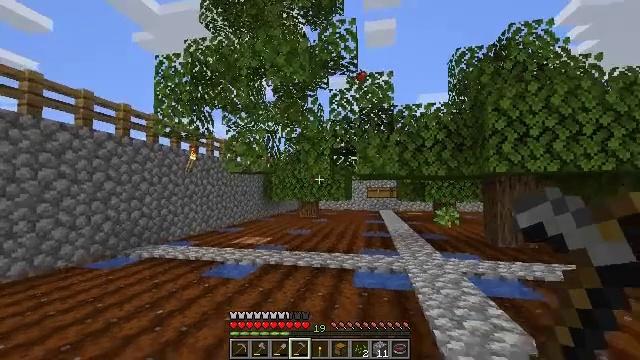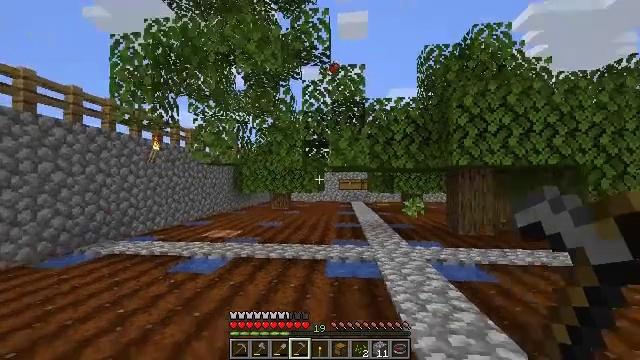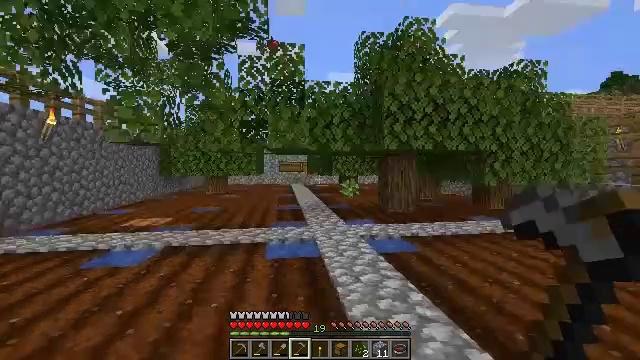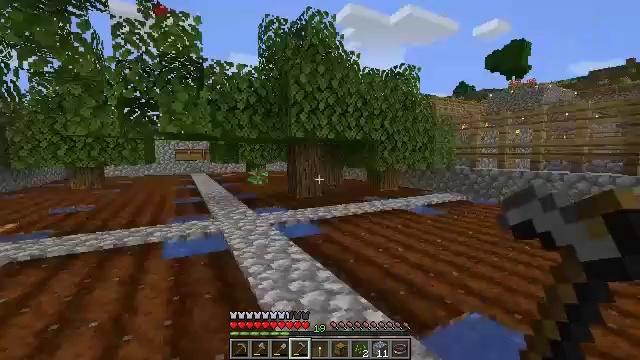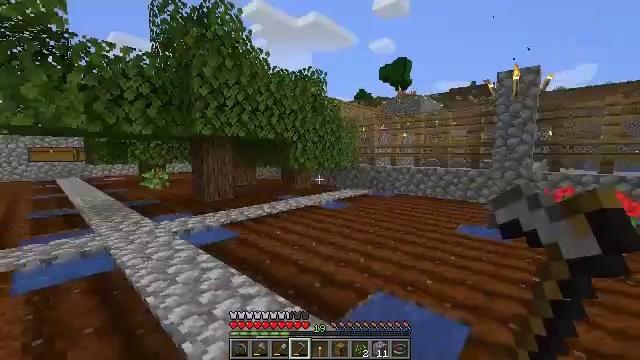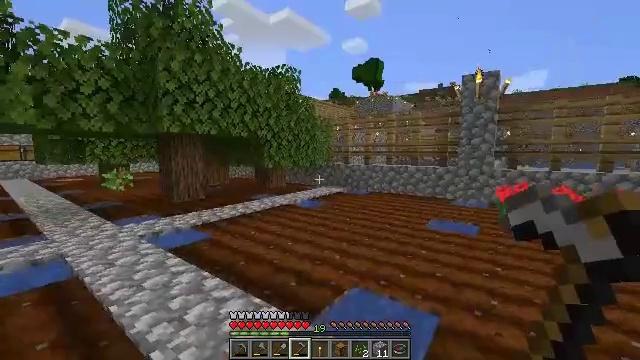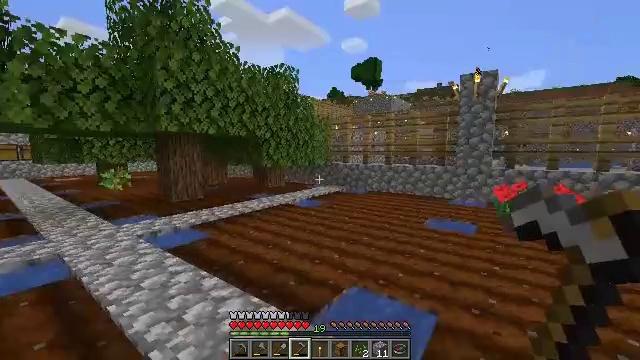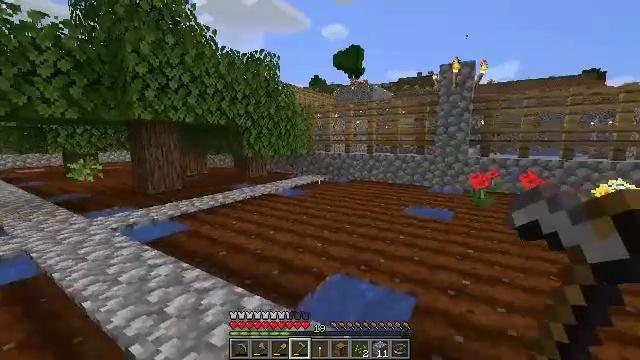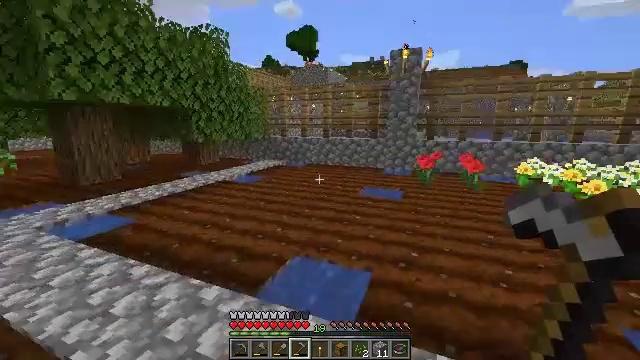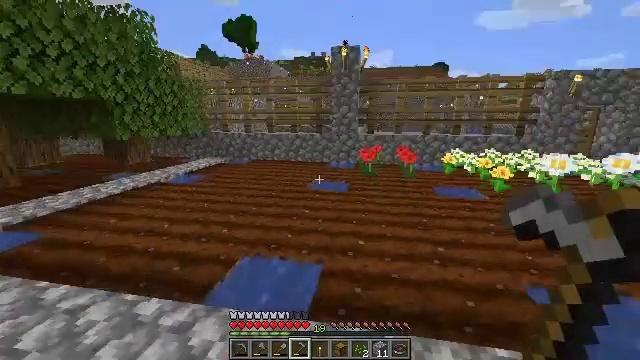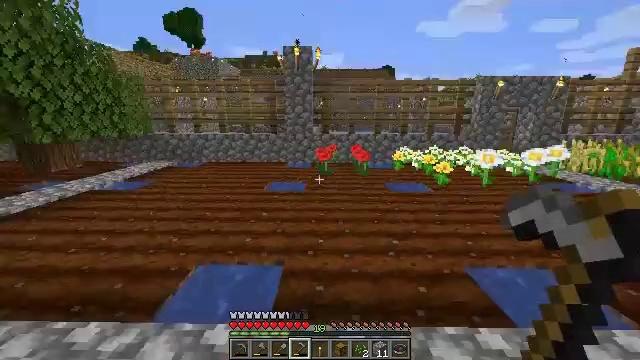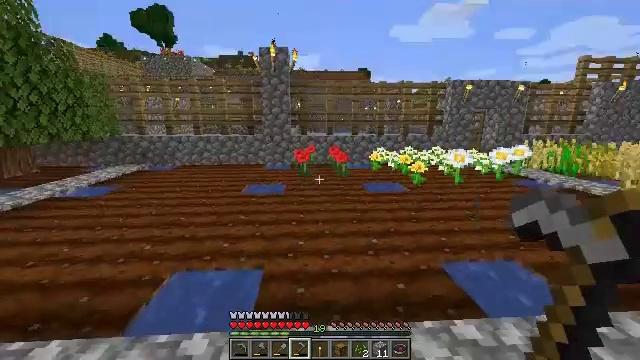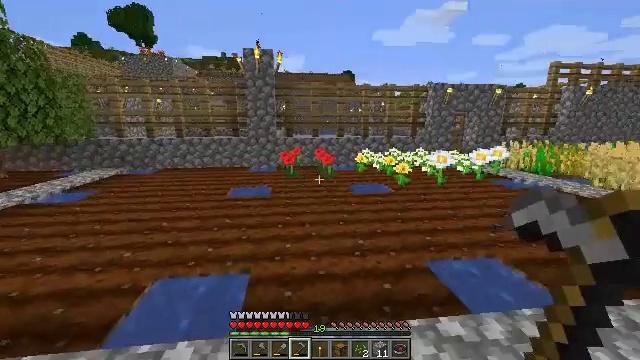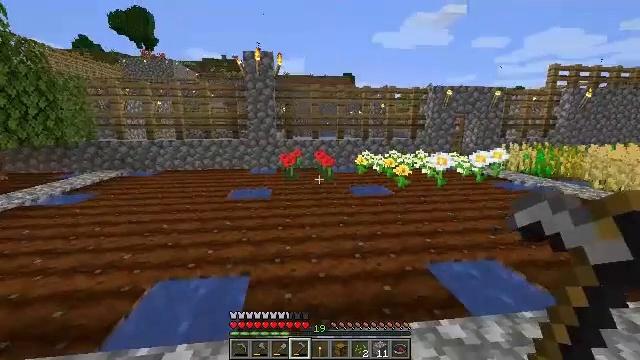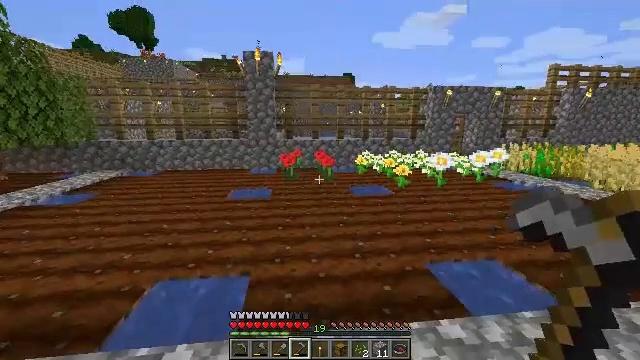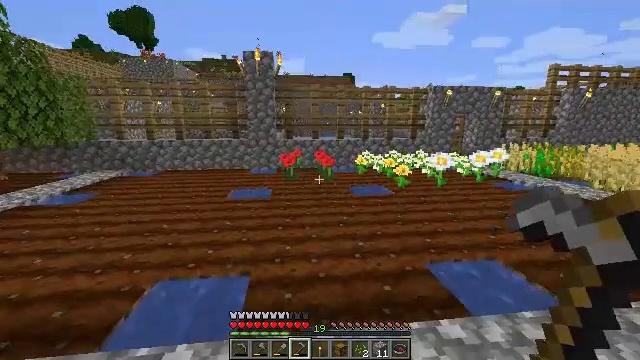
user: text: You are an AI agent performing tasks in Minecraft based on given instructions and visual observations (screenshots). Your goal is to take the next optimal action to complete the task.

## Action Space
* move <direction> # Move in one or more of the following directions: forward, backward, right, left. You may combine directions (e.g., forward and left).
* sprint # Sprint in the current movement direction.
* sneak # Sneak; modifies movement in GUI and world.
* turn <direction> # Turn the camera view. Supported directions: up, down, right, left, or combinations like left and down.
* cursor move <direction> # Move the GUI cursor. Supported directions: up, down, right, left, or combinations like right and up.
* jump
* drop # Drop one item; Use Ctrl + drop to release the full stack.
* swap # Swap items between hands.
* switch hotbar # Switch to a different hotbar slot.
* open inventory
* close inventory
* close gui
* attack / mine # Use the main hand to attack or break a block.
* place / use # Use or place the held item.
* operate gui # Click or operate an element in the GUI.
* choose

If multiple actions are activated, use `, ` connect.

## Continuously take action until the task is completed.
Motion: motion action
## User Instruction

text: Collect oxeye daisy from the ground.
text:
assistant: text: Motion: turn right and down
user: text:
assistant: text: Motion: turn right and down
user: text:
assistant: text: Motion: turn right and down
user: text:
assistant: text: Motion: turn right
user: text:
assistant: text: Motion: turn right
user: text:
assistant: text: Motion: no_op
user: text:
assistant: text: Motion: turn right and down
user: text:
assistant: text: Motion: turn right and down
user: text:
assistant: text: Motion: turn right and down
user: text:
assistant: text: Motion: turn right
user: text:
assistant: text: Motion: turn right
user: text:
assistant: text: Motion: turn right
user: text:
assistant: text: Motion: no_op
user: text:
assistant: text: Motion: no_op
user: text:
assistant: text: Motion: no_op
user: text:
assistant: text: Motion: no_op
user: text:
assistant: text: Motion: turn left
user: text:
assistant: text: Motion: turn right
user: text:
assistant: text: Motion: move forward, turn right
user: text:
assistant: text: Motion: move forward and move left, turn right
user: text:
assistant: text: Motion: move forward and move left, turn right
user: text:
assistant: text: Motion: move forward and move left, turn right
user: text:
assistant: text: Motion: move forward and move left, turn right
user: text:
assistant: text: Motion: move forward and move left, turn right
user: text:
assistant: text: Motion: move forward, turn right
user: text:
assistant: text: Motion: move forward, turn right
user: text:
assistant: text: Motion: move forward, turn right
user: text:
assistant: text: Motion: turn right
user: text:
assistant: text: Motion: turn right
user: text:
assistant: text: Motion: turn right